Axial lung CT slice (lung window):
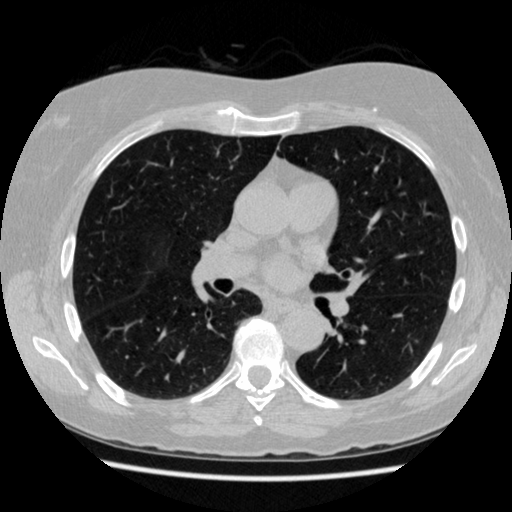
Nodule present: no